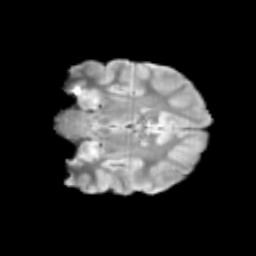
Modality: T2w
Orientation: coronal
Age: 10
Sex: male
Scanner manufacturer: siemens
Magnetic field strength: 3 T
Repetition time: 3.8 s
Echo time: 0.07 s